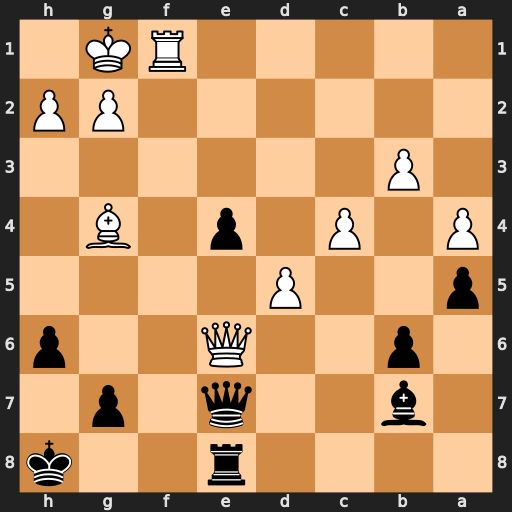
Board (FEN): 4r2k/1b2q1p1/1p2Q2p/p2P4/P1P1p1B1/1P6/6PP/5RK1
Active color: b
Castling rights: -
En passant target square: -
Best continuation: Qc5+ Kh1 Rxe6